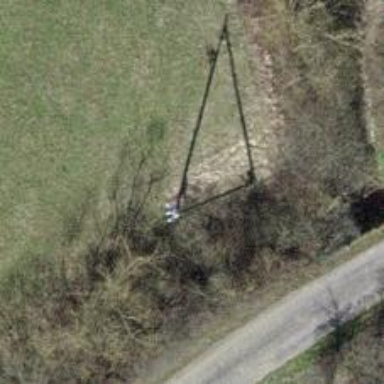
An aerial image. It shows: Power pole.